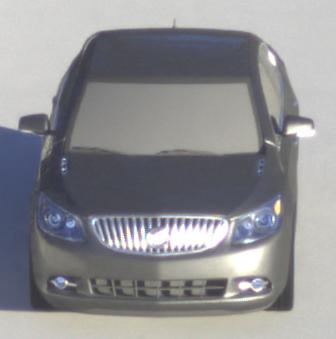
Make: Buick
Model: LaCrosse
Detailed model: Gen. 2
Model produced from: 2009
Model produced until: 2016
Doors: 4
Color: gray
Road condition: dry road
Daytime: sunrise or sunset
Contrast: high contrast